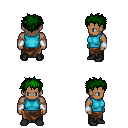
a pixel art fantasy rpg character, male body template, human, dark skin, teal sleeveless shirt, robe skirt, green bedhead hairstyle, white cloth bracers, black shoes, four views (front, back, left, right), 2x2 character sprite sheet, small pixel art, hard edges, no anti-aliasing